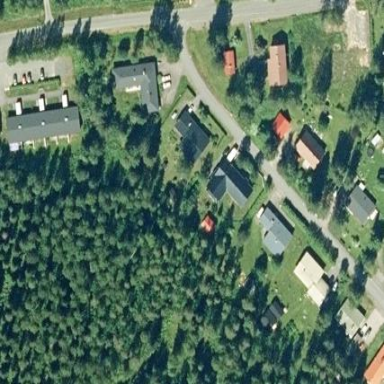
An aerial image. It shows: Residential area.